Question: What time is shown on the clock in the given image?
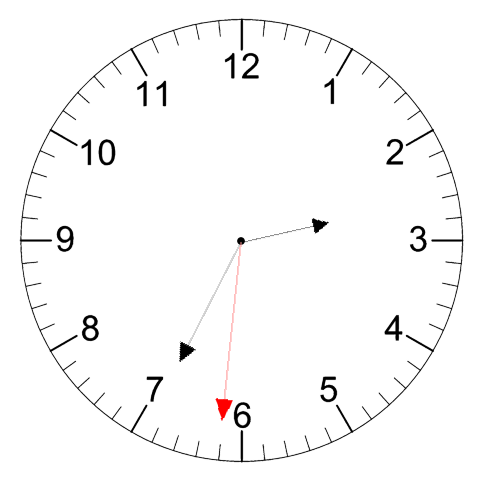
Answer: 02:34:31